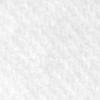
Label: no_change